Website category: book
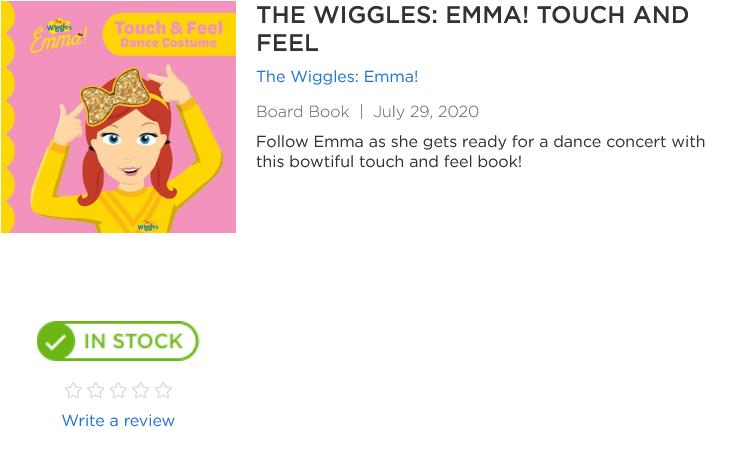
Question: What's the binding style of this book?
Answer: Board Book

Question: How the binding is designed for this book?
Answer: Board Book

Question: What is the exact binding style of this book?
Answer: Board Book

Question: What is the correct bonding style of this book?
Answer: Board Book

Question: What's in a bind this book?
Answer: Board Book

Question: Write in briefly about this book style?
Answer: Board Book

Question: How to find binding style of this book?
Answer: Board Book

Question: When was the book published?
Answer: July 29, 2020

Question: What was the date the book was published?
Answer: July 29, 2020

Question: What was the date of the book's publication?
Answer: July 29, 2020

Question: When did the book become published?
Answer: July 29, 2020

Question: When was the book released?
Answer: July 29, 2020

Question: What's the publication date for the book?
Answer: July 29, 2020